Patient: sex M, age 71
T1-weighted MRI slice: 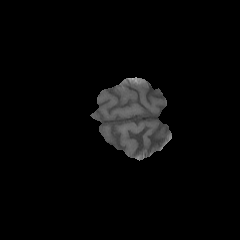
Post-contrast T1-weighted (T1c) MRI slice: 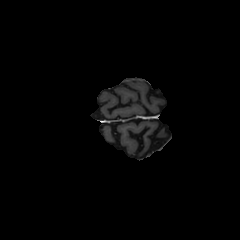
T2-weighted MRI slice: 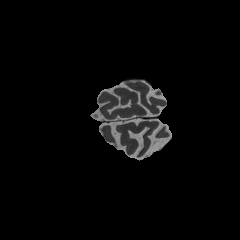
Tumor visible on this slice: no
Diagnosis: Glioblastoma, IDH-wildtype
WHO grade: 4